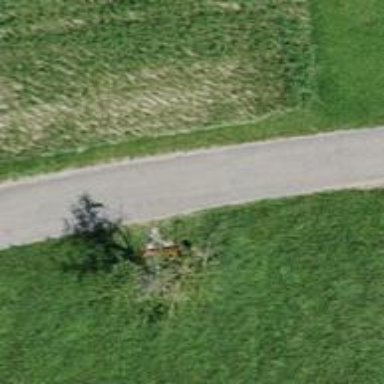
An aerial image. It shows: Bench.